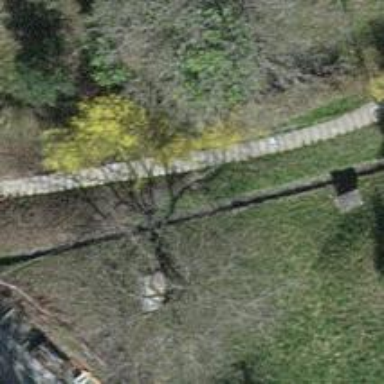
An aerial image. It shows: Road with steps.